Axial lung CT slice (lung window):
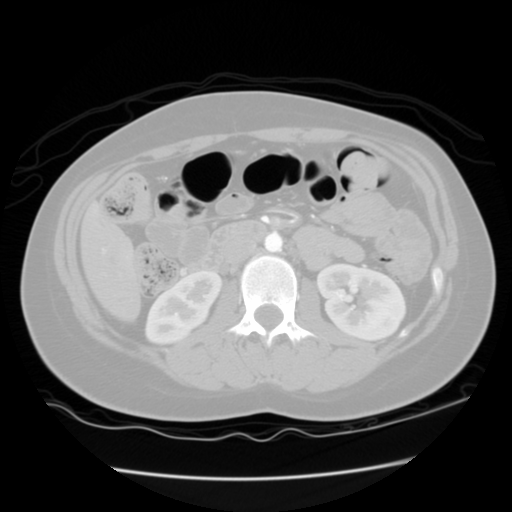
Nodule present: no